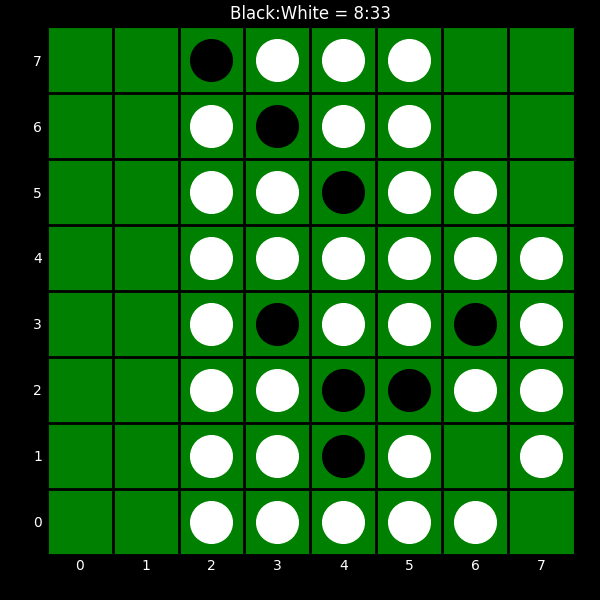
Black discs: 8
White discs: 33